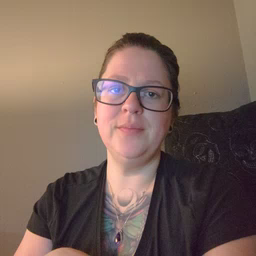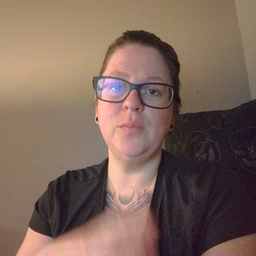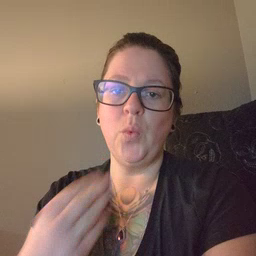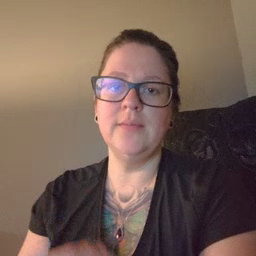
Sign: wet